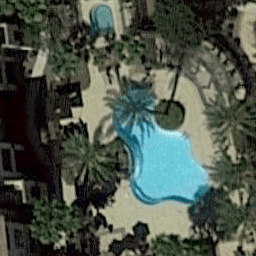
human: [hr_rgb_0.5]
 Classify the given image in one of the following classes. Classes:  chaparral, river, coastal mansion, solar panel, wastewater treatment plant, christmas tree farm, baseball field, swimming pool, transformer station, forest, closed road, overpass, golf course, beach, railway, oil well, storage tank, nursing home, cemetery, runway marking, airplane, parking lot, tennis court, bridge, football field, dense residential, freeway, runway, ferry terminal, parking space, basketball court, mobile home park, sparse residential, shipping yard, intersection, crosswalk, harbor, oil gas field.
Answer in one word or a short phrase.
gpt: swimming pool